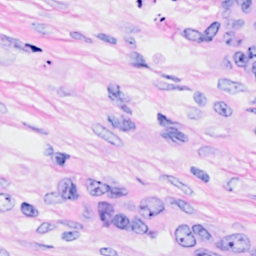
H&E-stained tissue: Breast